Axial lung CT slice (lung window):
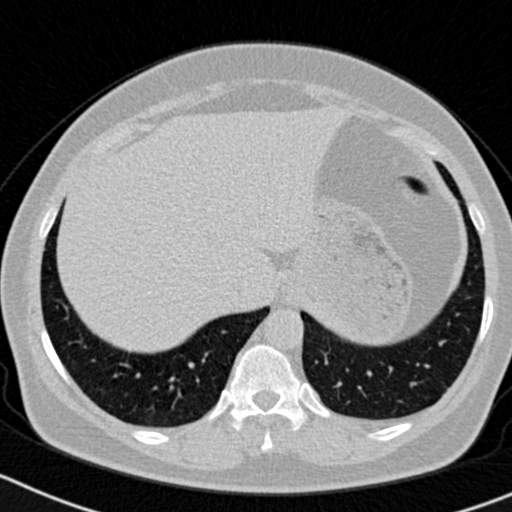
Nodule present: no